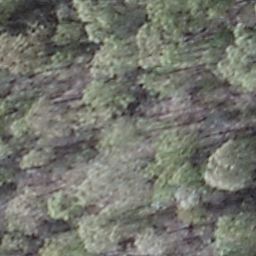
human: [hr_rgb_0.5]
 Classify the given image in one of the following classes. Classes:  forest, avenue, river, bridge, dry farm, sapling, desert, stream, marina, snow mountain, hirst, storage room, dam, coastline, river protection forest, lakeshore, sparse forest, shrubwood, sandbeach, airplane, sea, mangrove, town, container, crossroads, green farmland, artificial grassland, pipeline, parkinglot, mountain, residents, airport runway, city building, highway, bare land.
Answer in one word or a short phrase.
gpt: shrubwood